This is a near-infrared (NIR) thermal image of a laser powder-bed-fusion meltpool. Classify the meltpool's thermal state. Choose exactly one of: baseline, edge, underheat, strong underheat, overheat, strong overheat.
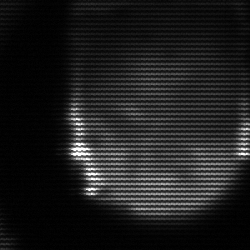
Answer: edge